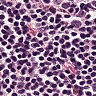
Metastatic tissue present: no